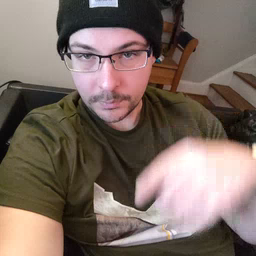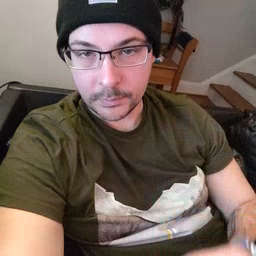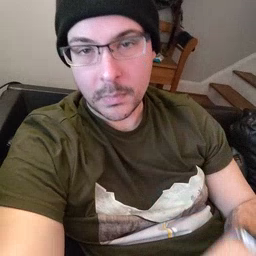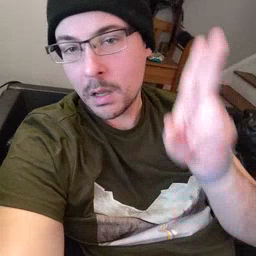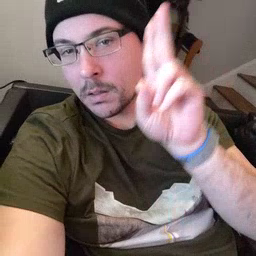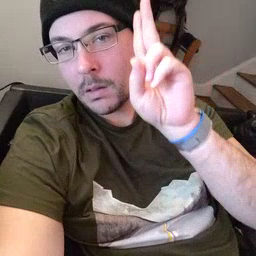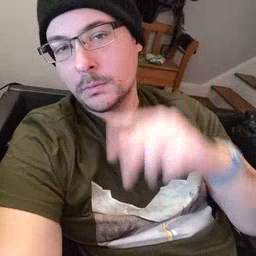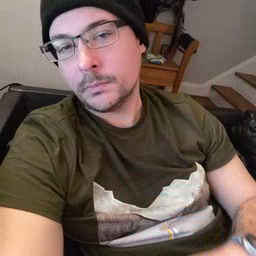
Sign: uncle